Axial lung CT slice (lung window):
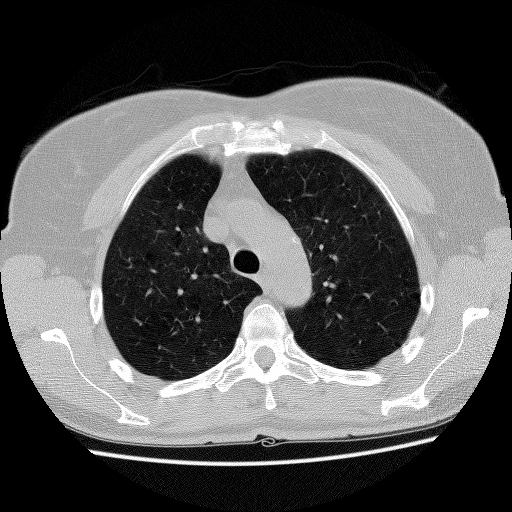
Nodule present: no